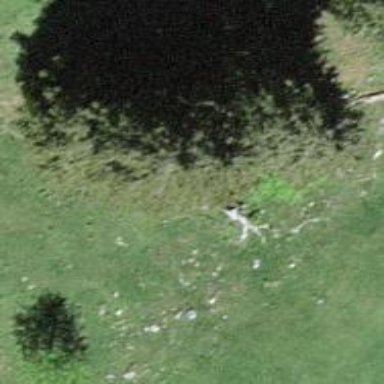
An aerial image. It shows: Needle-leaved tree in its natural environment.